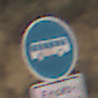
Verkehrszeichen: Busssonderstreifen
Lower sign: BesondereFahrzeugeUndTransportgueter3
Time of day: Dawn
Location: Outdoor (RoadRail)
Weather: Clear
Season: NotSpecified
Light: Natural